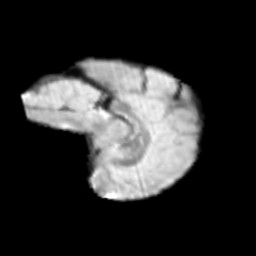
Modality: T2w
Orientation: sagittal
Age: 10
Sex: female
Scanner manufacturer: siemens
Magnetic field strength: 3 T
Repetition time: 3.8 s
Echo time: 0.07 s